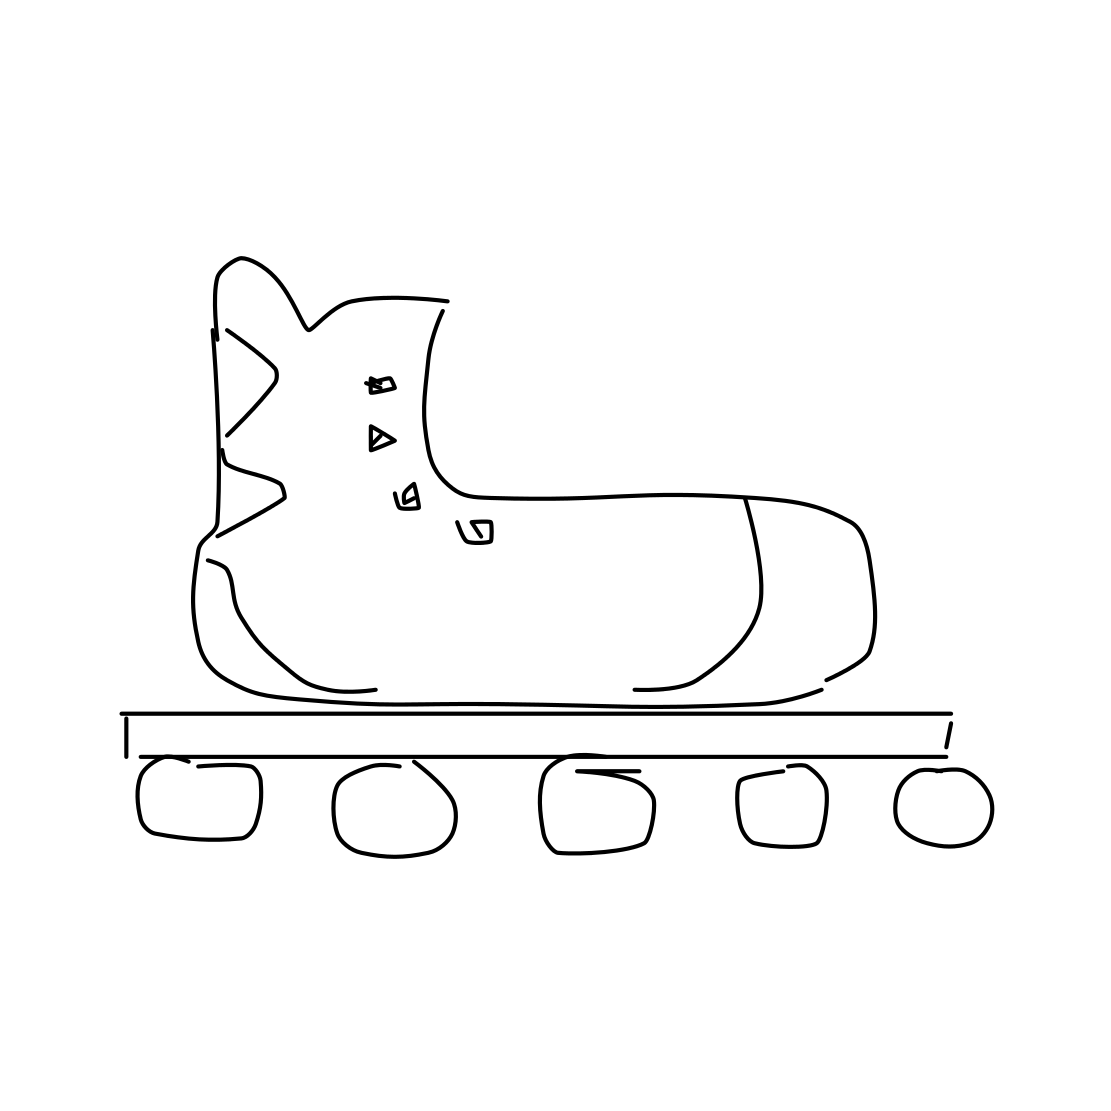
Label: rollerblades